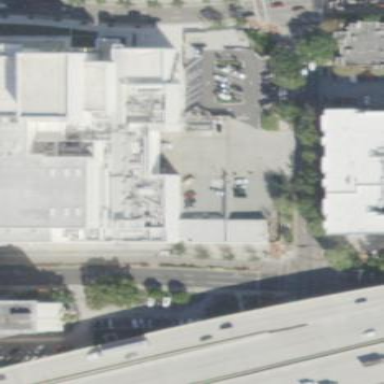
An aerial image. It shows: Theater building.